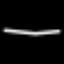
Label: line